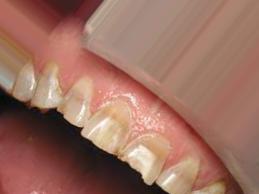
Condition: Tooth Discoloration